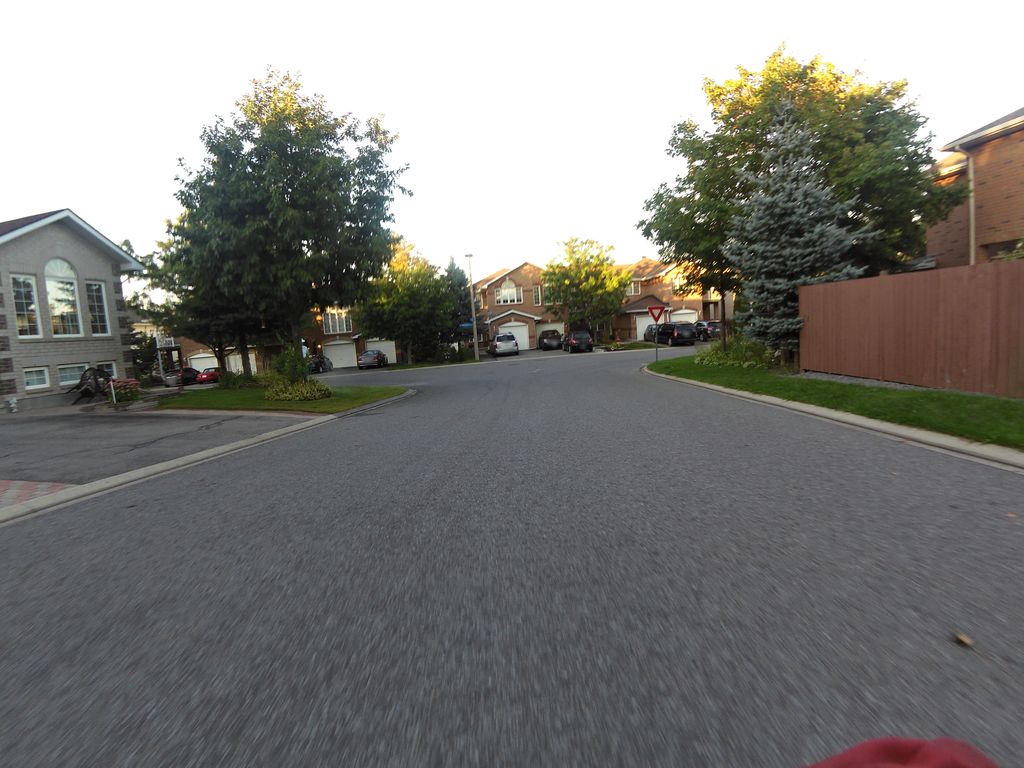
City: ottawa-gatineau